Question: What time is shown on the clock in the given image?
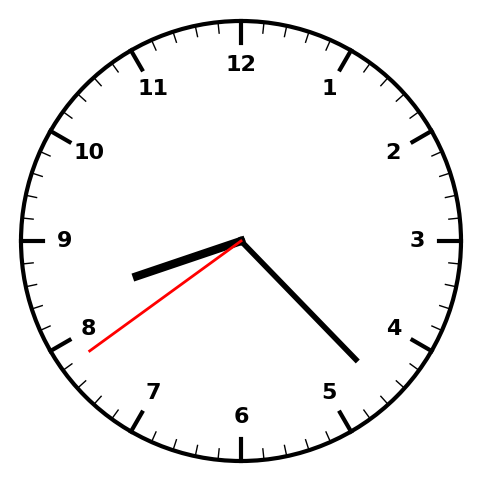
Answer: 08:22:39